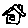
Label: house